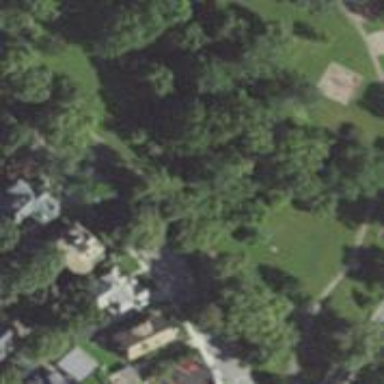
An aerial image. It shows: Lovely park for leisure and relaxation.